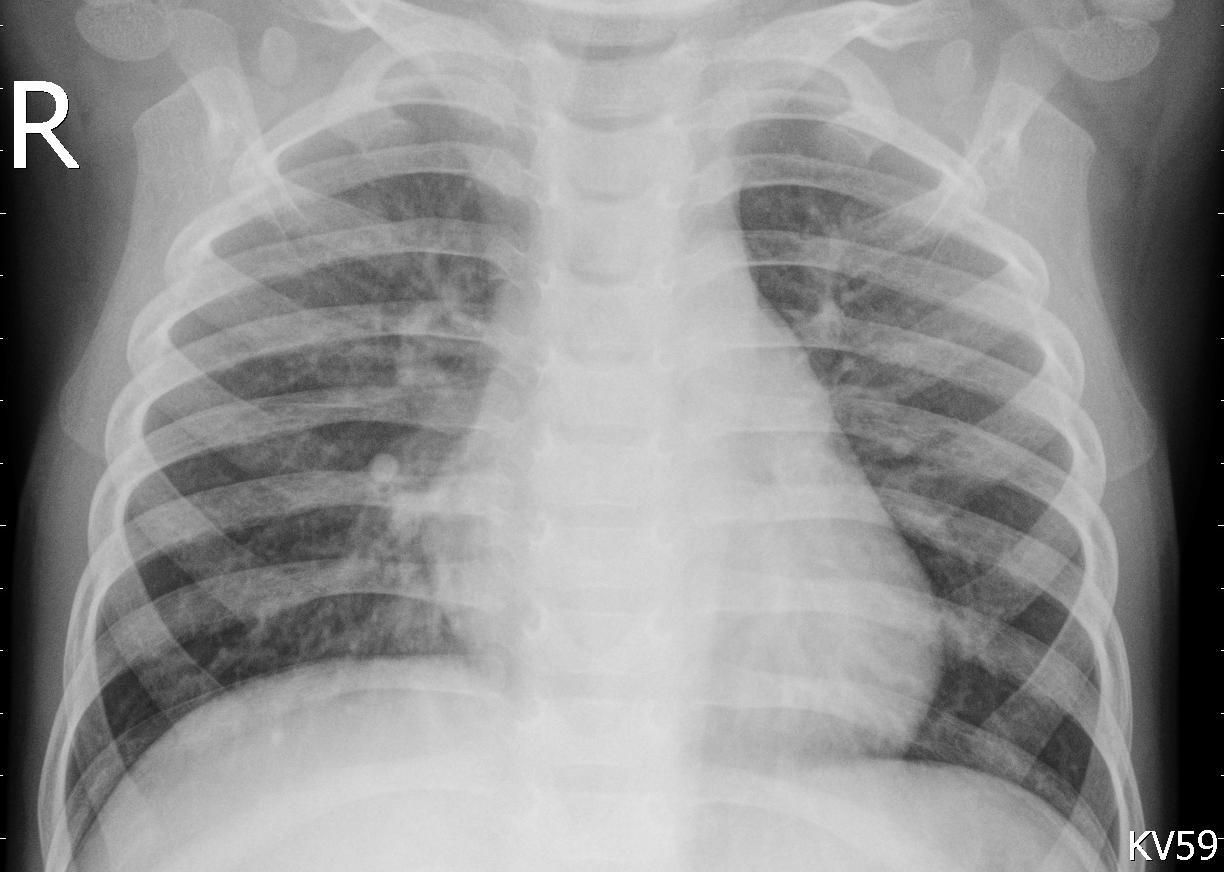
Diagnosis: PNEUMONIA